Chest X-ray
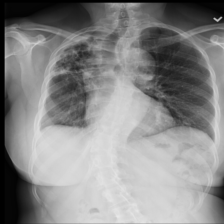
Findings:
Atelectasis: negative
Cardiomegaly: negative
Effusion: negative
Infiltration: negative
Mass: negative
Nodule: negative
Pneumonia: negative
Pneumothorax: negative
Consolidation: negative
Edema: negative
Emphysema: negative
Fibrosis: negative
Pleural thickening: negative
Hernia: negative